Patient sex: F
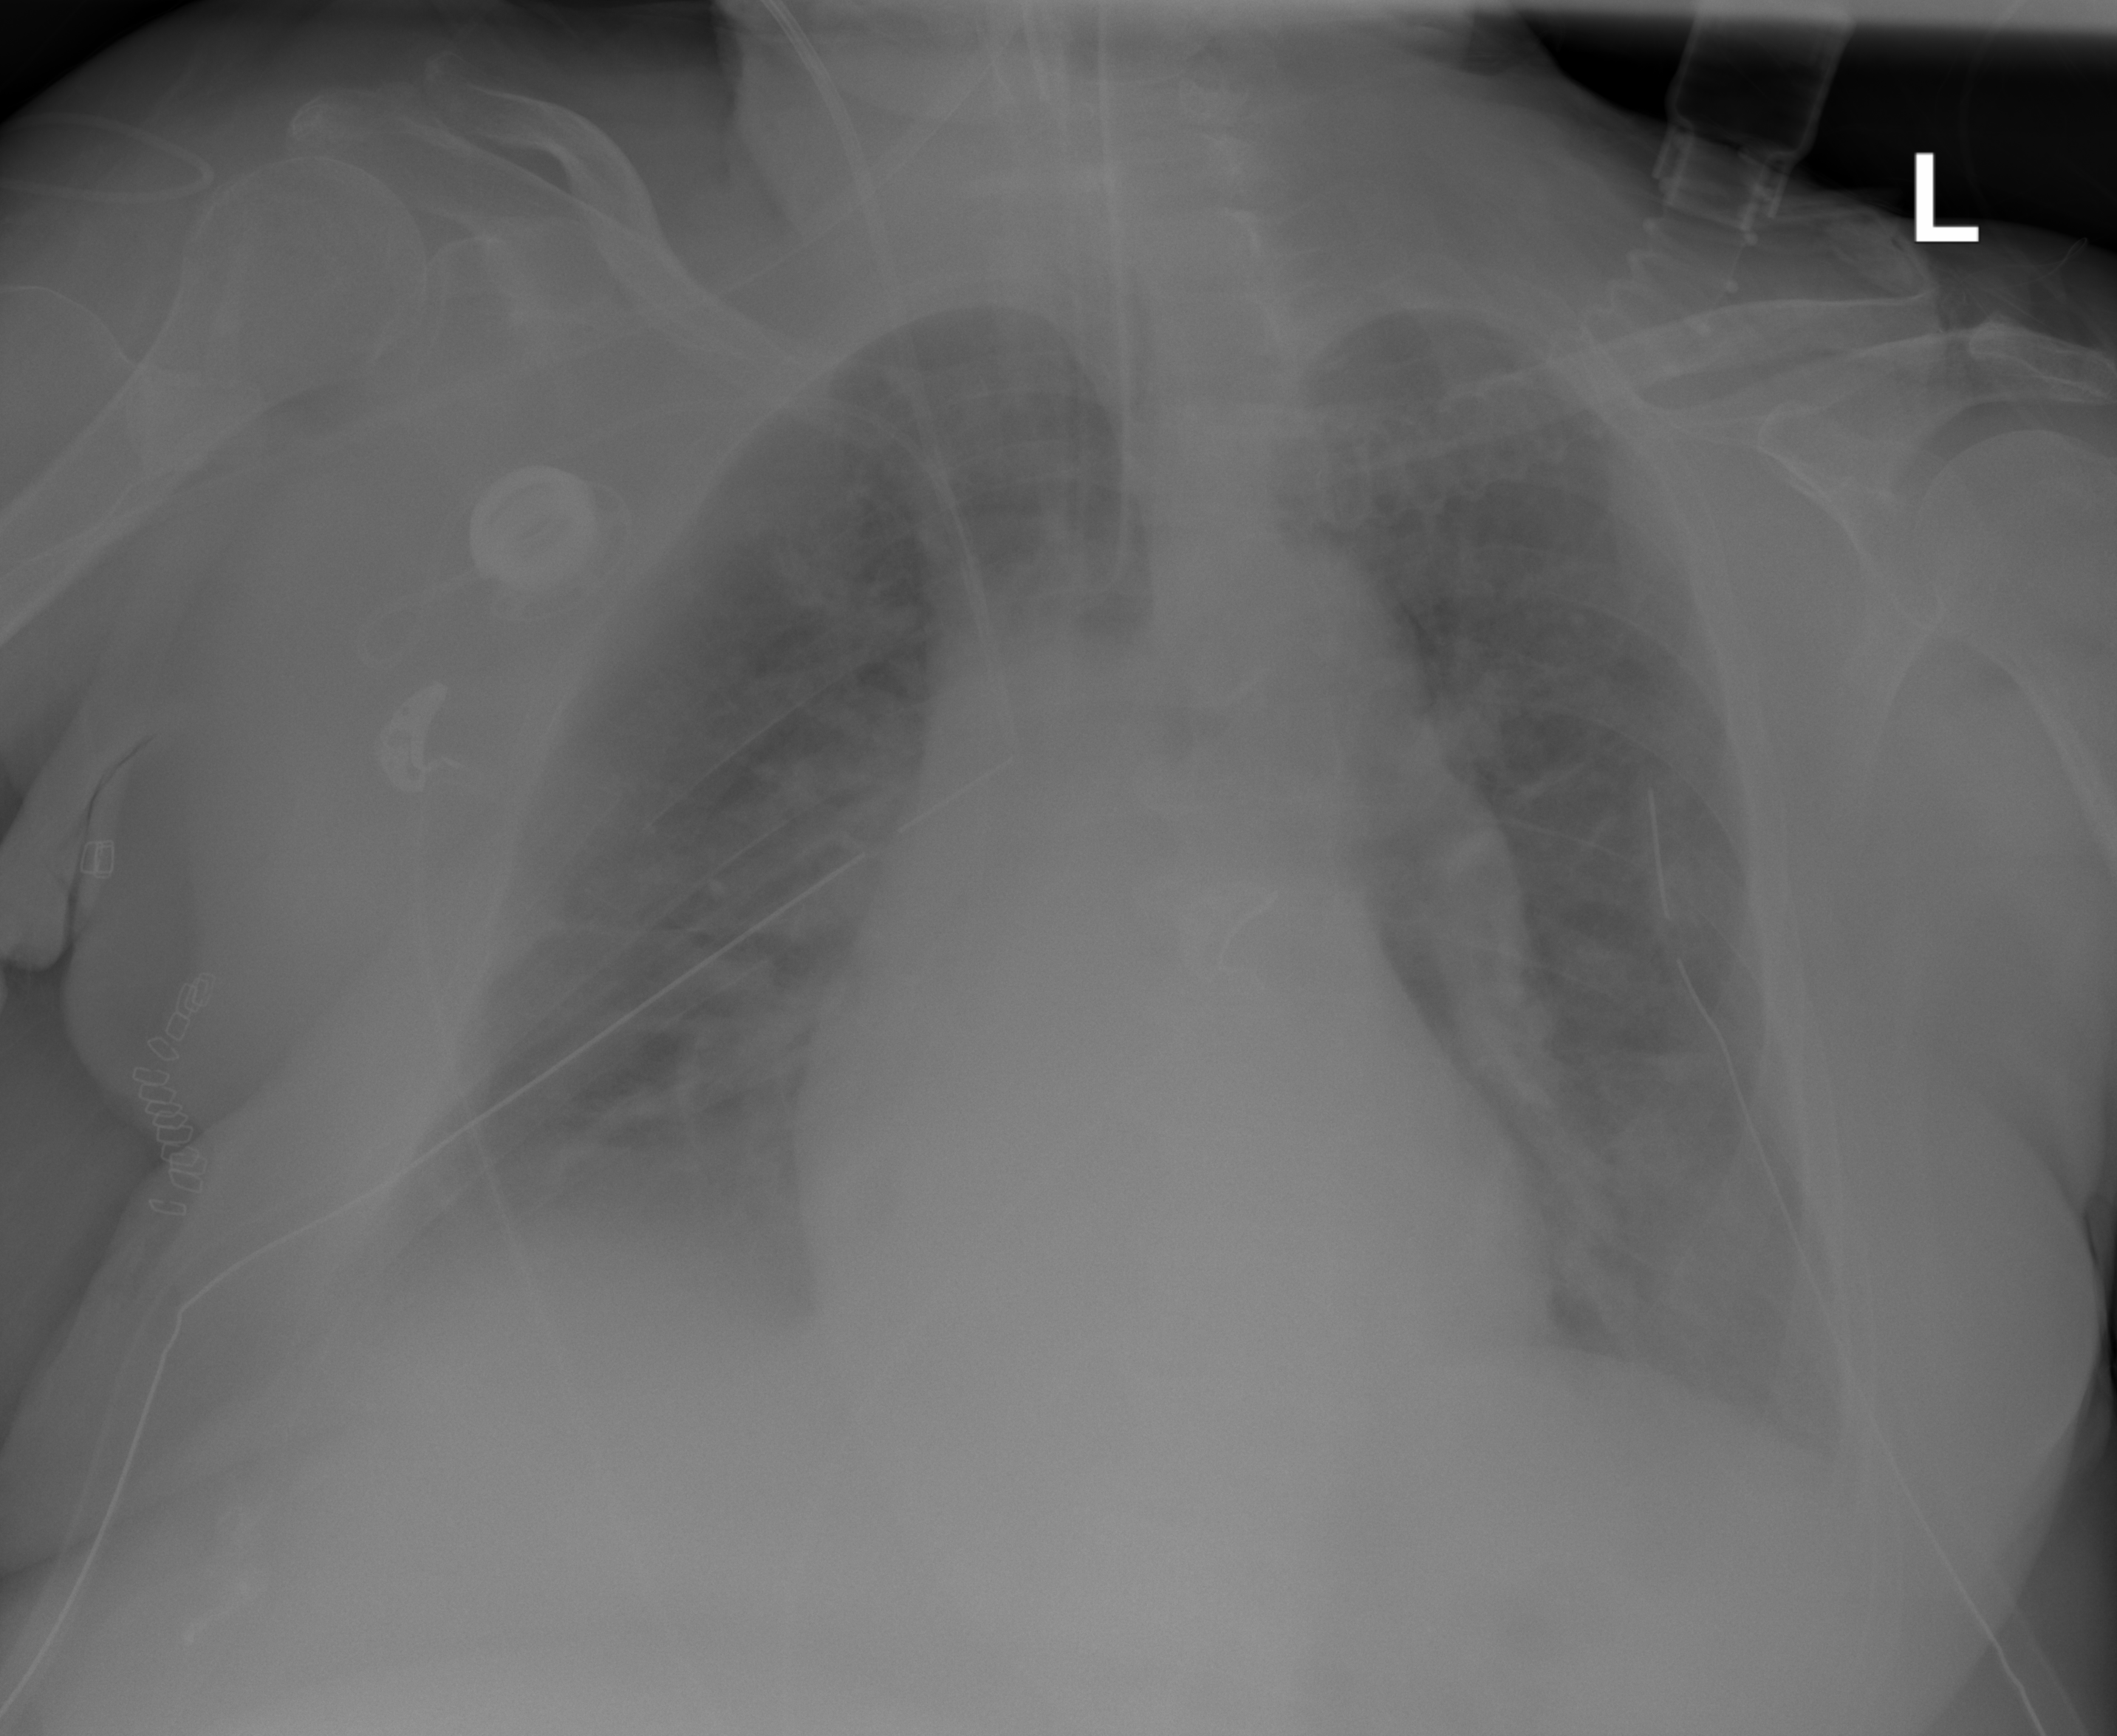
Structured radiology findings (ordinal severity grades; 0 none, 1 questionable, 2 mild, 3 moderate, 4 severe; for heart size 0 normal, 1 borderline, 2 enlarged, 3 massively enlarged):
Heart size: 2
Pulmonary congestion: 2
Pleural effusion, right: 2
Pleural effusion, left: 2
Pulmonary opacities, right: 2
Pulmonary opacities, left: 2
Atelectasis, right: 3
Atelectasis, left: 2